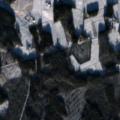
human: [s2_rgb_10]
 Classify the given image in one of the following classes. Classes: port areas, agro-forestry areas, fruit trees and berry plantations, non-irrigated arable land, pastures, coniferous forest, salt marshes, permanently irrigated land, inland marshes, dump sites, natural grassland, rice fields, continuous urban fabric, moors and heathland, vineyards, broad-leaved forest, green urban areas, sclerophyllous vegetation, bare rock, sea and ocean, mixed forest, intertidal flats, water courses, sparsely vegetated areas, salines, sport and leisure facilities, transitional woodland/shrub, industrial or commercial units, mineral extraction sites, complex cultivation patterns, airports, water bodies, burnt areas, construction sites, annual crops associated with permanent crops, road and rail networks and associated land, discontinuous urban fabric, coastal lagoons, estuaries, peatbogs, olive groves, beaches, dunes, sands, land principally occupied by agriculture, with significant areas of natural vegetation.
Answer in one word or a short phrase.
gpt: non-irrigated arable land, land principally occupied by agriculture, with significant areas of natural vegetation, mixed forest, transitional woodland/shrub